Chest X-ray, PA view. Patient: 43 years old, sex M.
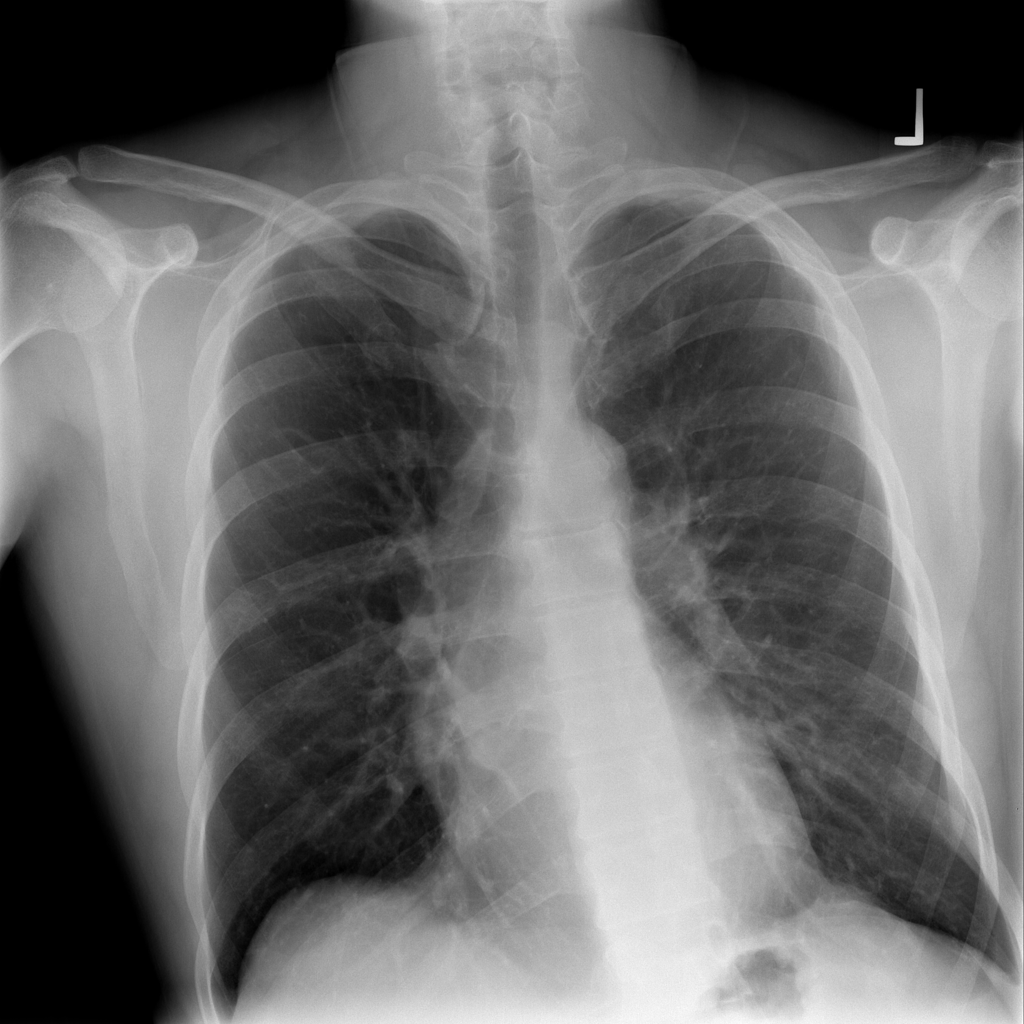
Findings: No Finding